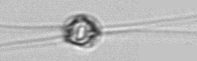
Label: Chaetoceros_danicus